Question: There are two tables using the same source. These tables are using source binding of kendo templates. At present the source for both these tables are 'employees'. Both these tables are displaying the same data.
Now, we need to modify it to show only check-box selected records in the result table. Also, when user clicks on the delete button on the result table, the check-box should be un-selected in the section table.
What modification do we need to do to make it work in 'MVVM'?

Head
'''
<head>
<title>MVVM Test</title>
<script type="text/javascript" src="lib/kendo/js/jquery.min.js"></script>
<script type="text/javascript" src="lib/kendo/js/kendo.web.min.js"></script>
<!----Kendo Templates-->
<script id="row-template" type="text/x-kendo-template">
<tr>
<td data-bind="text: name"></td>
<td data-bind="text: age"></td>
<td><button type="button" data-bind="click: deleteEmployee">Delete</button></td>
</tr>
</script>
<script id="selection-table-template" type="text/x-kendo-template">
<tr>
<td data-bind="text: name"></td>
<td data-bind="text: age"></td>
<td>
<input type="checkbox" name="selection" value="a">
</td>
</tr>
</script>
<!--MVVM Wiring using Kendo Binding-->
<script type="text/javascript">
$(document).ready(function () {
kendo.bind($("body"), viewModel);
});
</script>
</head>
'''
'''
<script type="text/javascript">
var viewModel = kendo.observable({
// model definition
employees: [
{ name: "Lijo", age: "28" },
{ name: "Binu", age: "33" },
{ name: "Kiran", age: "29" }
],
personName: "",
personAge: "",
//Note: Business functions does not access any DOM elements using jquery.
//They are referring only the objects in the view model.
//business functions (uses "this" keyword - e.g. this.get("employees"))
addEmployee: function () {
this.get("employees").push({
name: this.get("personName"),
age: this.get("personAge")
});
this.set("personName", "");
this.set("personAge", "");
},
deleteEmployee: function (e) {
//person object is created using "e"
var person = e.data;
var employees = this.get("employees");
var index = employees.indexOf(person);
employees.splice(index, 1);
}
});
</script>
'''
'''
<body>
<table id="selectionTable">
<thead>
<tr>
<th>
Name
</th>
<th>
Age
</th>
</tr>
</thead>
<tbody data-template="selection-table-template" data-bind="source: employees">
</tbody>
</table>
<br />
<hr />
<table id="resultTable">
<thead>
<tr>
<th>
Name
</th>
<th>
Age
</th>
</tr>
</thead>
<!--The data-template attribute tells Kendo UI that the employees objects should be formatted using a Kendo UI template. -->
<tbody data-template="row-template" data-bind="source: employees">
</tbody>
</table>
</body>
'''
1. set method - ObservableObject - Kedo API Reference
2. set method - kendo Model - Kedo API Reference
3. Filtering source in a Kendo Template
4. Kendo-UI grid Set Value in grid with Javascript
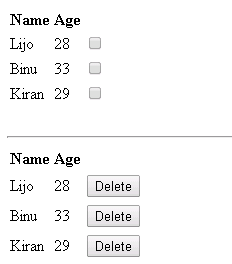
Answer: First things first.
If you remove the object from the viewModel when you delete it, it will be removed from your source table as well. You would need two arrays to handle this if you wanted it to be the way you describe. But based on the first part of your question, I thought I would post a solution.
### HTML
'''
<script id="row-template" type="text/x-kendo-template">
<tr data-bind="visible: isChecked">
<td data-bind="text: name"></td>
<td data-bind="text: age"></td>
<td>
<button type="button" data-bind="click: deleteEmployee">Delete</button>
</td>
</tr>
</script>
<script id="selection-table-template" type="text/x-kendo-template">
<tr>
<td data-bind="text: name"></td>
<td data-bind="text: age"></td>
<td>
<input type="checkbox" name="selection" data-bind="checked: isChecked"/>
</td>
</tr>
</script>
<table id="selectionTable">
<thead>
<tr>
<th>Name</th>
<th>Age</th>
</tr>
</thead>
<tbody data-template="selection-table-template" data-bind="source: employees"/>
</table>
<br />
<hr />
<table id="resultTable">
<thead>
<tr>
<th>Name</th>
<th>Age</th>
</tr>
</thead>
<tbody data-template="row-template" data-bind="source: employees"/>
</table>
'''
### JAVASCRIPT
'''
var viewModel = kendo.observable({
employees: [
{ name: "Lijo", age: "28", isChecked: true },
{ name: "Binu", age: "33", isChecked: true },
{ name: "Kiran", age: "29", isChecked: true }
],
personName: "",
personAge: "",
addEmployee: function () {
this.get("employees").push({
name: this.get("personName"),
age: this.get("personAge")
});
this.set("personName", "");
this.set("personAge", "");
},
deleteEmployee: function (e) {
var person = e.data;
var employees = this.get("employees");
var index = employees.indexOf(person);
var employee = employees[index];
//set
employee.set('isChecked', false);
}
});
$(document).ready(function () {
kendo.bind($("body"), viewModel);
});
'''
### JSFiddle
<URL>
### Summary
Use 'data-bind="visible: isChecked"' in "row-template" to show only selected records in the bottom table.
Make template for checkbox as
'''
<input type="checkbox" name="selection" data-bind="checked: isChecked"/>
'''
In the delete function, use following
'''
employee.set('isChecked', false);
'''